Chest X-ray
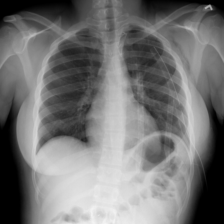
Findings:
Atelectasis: negative
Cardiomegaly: negative
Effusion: negative
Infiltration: negative
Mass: negative
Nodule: negative
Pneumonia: negative
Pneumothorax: negative
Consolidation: negative
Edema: negative
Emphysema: positive
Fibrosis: negative
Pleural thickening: negative
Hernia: negative